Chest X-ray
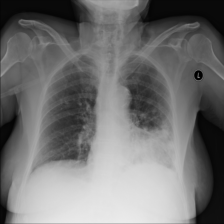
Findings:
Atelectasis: positive
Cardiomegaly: negative
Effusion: positive
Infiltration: positive
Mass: negative
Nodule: negative
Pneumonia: negative
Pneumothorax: negative
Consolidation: negative
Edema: negative
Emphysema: negative
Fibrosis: negative
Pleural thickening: negative
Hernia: negative